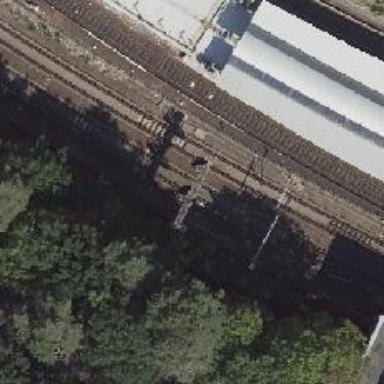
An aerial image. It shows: Railway signal.